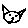
Label: cat